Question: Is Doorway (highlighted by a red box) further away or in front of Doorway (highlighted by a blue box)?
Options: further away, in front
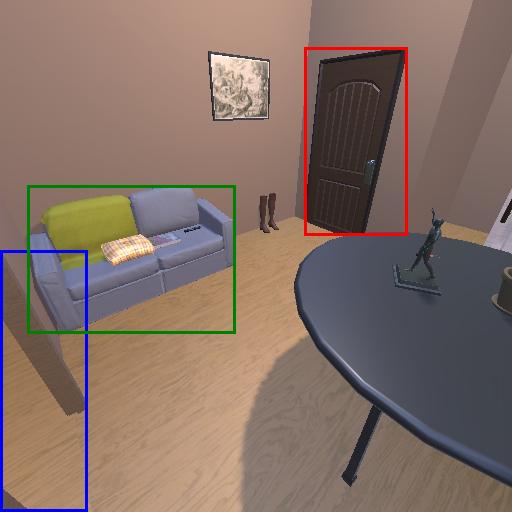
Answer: further away